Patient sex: M
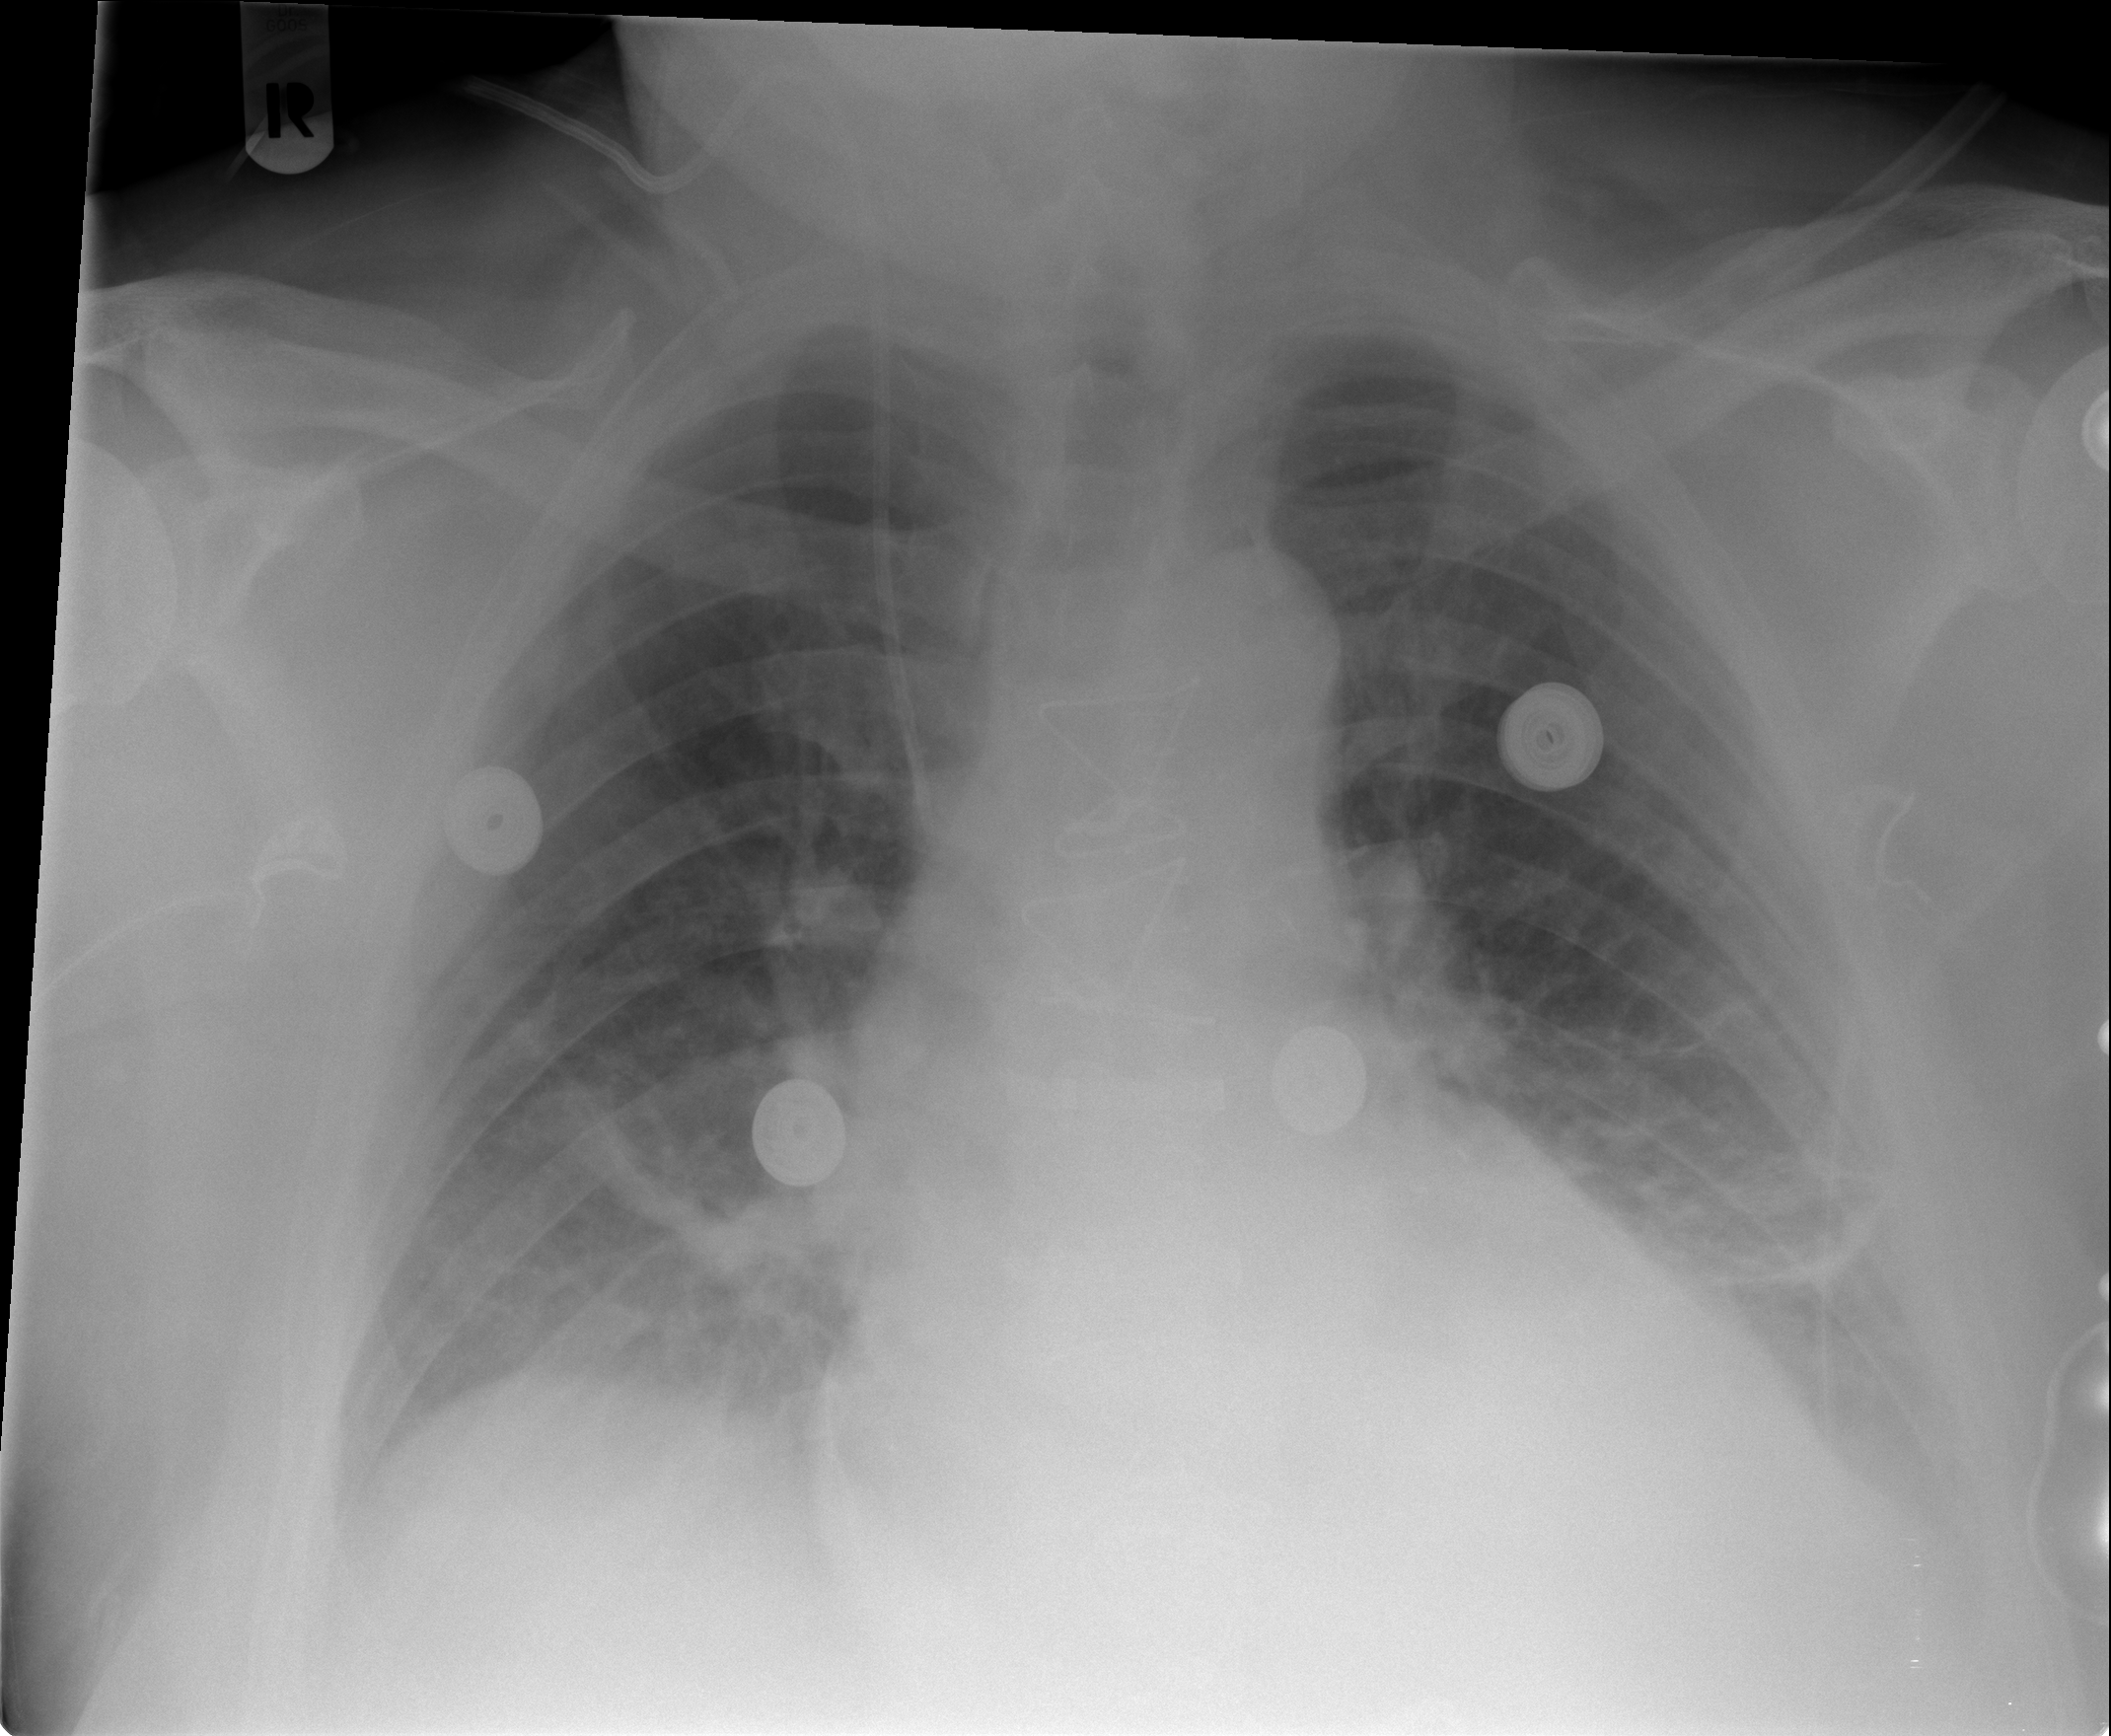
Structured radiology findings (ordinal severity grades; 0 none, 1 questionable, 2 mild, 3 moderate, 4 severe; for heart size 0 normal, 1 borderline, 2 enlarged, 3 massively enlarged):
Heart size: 2
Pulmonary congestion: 0
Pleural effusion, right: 0
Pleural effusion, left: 0
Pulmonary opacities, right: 0
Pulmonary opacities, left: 0
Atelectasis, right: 1
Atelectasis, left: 1